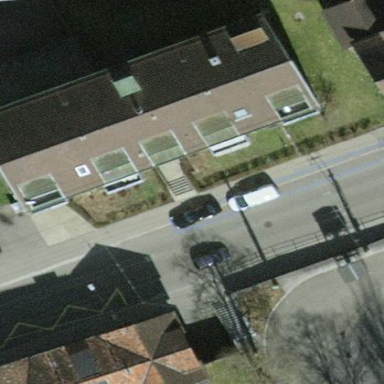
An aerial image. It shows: Parking lane with asphalt surface.